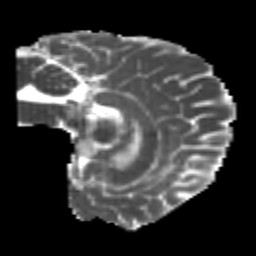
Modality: MD
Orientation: sagittal
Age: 25
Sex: male
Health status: healthy
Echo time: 0.074 s